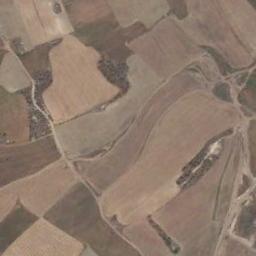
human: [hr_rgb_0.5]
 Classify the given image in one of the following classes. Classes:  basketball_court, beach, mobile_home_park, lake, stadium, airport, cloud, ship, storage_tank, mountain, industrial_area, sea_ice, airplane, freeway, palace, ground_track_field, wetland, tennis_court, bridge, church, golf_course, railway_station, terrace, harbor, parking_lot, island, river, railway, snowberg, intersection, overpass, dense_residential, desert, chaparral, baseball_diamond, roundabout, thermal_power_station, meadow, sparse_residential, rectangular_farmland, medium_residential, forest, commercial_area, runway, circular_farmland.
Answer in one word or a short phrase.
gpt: rectangular_farmland